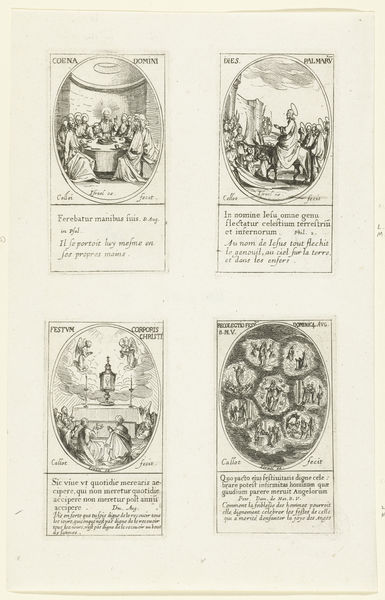
Titel: Laatste Avondmaal (Witte Donderdag), Intocht in Jeruzalem (Palmpasen), Aanbidding van de hostie (Sacramentsdag), Maria te midden van zeven scènes uit haar leven (Mariafeesten)
Künstler: Jacques Callot
Standort: Amsterdam
Institution: Rijksmuseum
Schlagwörter: church, lamp, men, people, religious, white, black, grey, old, table, picture, pictures, print, brown, angel, angels, horses, man, light, drawing, paper, oval, illustration, saint, story, wings, letters, human, jesus, drawings, entry, english, horse, book, christ, cup, four, candles, humans, christian, altar, saints, tan, bible, page, round, scenes, latin, text, ass, apostle, halo, pring, jerusalem, donkey, jesus christ, dinner, resurrection, halos, science, last supper, panels, ovals, teaching, communion, body of christ, the last supper, arc of the covenant, vinette, feasts, christanity, antiquarian print